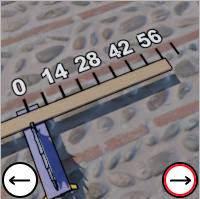
Task: length
Answer: 56
First scale value: 14.0